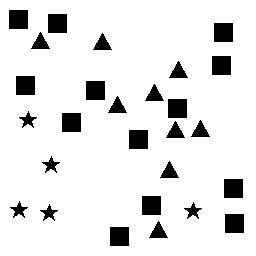
Squares: 13
Triangles: 9
Stars: 5
Total shapes: 27